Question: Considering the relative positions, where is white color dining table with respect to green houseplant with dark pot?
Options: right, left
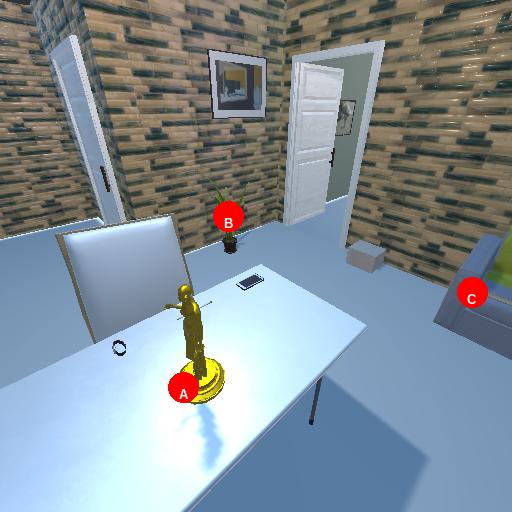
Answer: right